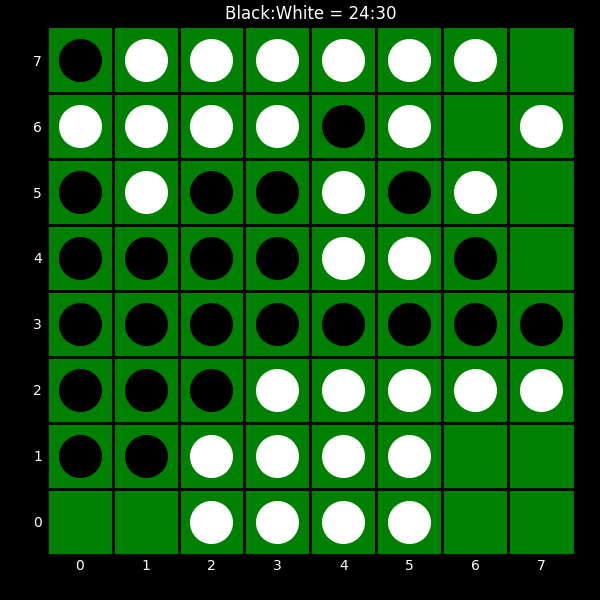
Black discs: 24
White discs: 30